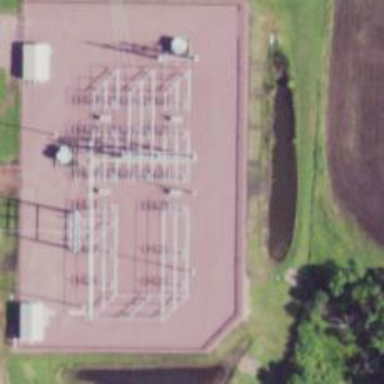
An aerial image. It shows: Mast used for lightning protection.